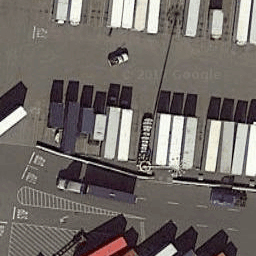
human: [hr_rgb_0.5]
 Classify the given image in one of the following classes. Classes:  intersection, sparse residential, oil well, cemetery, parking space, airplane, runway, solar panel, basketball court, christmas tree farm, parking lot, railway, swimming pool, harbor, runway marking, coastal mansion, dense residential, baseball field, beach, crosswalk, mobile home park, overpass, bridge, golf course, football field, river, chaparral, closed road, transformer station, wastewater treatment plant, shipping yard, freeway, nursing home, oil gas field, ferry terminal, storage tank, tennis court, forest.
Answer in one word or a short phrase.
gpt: shipping yard